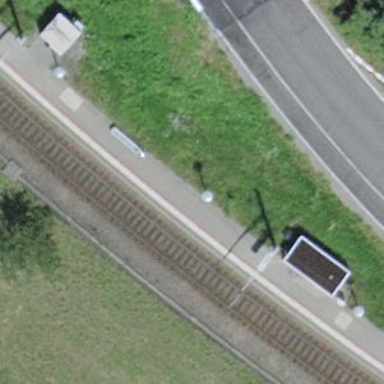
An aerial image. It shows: Stop position for public transport at railway stop.